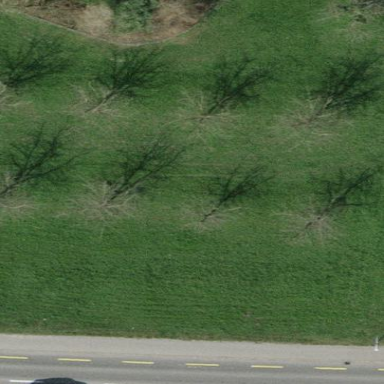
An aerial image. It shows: Orchard.